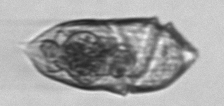
Label: Gyrodinium